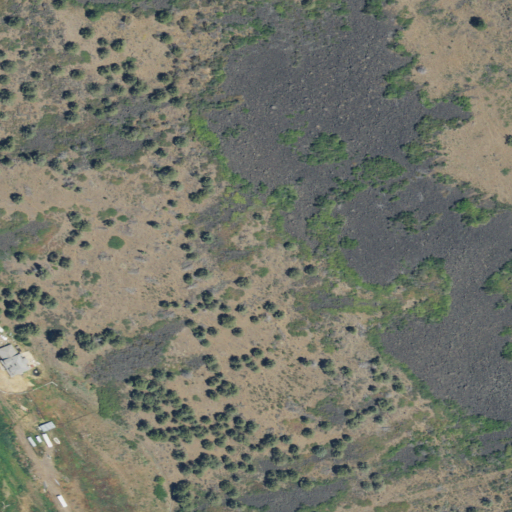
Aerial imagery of cliff(s) in Oregon named Algoma Incline containing shrub, evergreen forest, and pasture